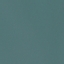
Land use / land cover: SeaLake